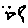
Label: moon